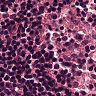
Metastatic tissue present: no